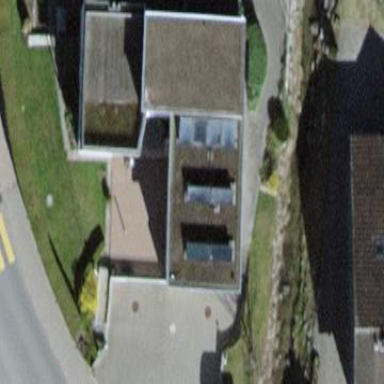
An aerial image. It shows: Semi-detached house with flat roof.